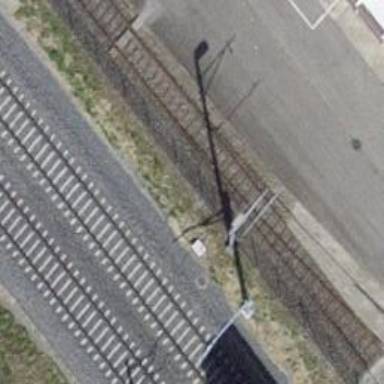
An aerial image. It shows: Railway switch.